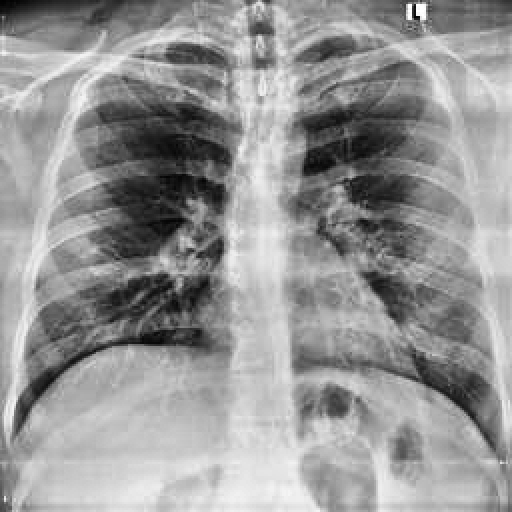
Finding: NORMAL